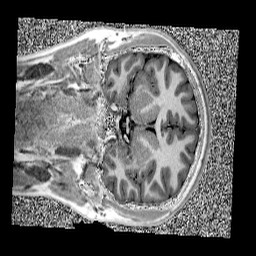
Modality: UNIT1
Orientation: coronal
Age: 13
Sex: male
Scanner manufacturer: siemens
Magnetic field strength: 3 T
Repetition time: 4 s
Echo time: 0.00299 s